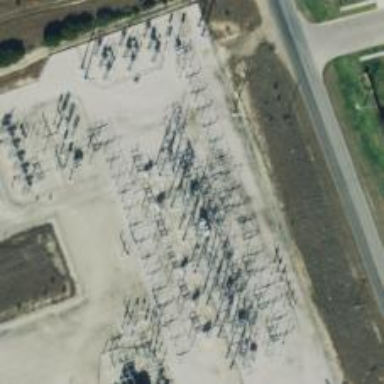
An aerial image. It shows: Switch for power supply.